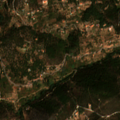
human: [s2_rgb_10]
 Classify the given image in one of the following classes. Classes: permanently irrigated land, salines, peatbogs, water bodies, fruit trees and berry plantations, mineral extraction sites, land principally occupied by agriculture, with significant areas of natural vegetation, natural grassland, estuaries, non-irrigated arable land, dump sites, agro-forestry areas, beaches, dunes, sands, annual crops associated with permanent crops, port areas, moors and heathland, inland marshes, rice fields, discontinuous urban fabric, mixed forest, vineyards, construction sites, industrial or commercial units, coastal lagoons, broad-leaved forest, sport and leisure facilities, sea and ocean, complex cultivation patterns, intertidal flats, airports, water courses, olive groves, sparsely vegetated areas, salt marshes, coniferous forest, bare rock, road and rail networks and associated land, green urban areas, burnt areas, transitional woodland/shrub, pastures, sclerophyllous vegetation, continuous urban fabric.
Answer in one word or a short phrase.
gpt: complex cultivation patterns, broad-leaved forest, mixed forest, transitional woodland/shrub